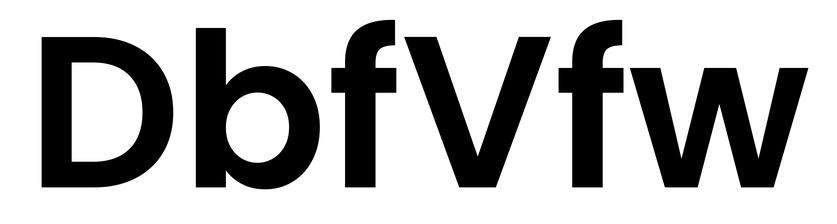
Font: Poppins-SemiBold